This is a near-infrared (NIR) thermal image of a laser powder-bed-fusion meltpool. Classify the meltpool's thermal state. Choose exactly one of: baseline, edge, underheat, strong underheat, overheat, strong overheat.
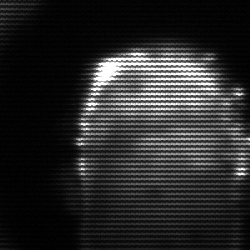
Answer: baseline